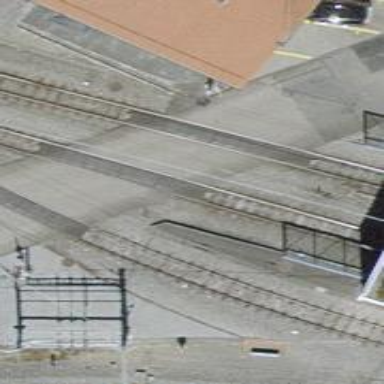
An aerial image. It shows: Level crossing along the railway.